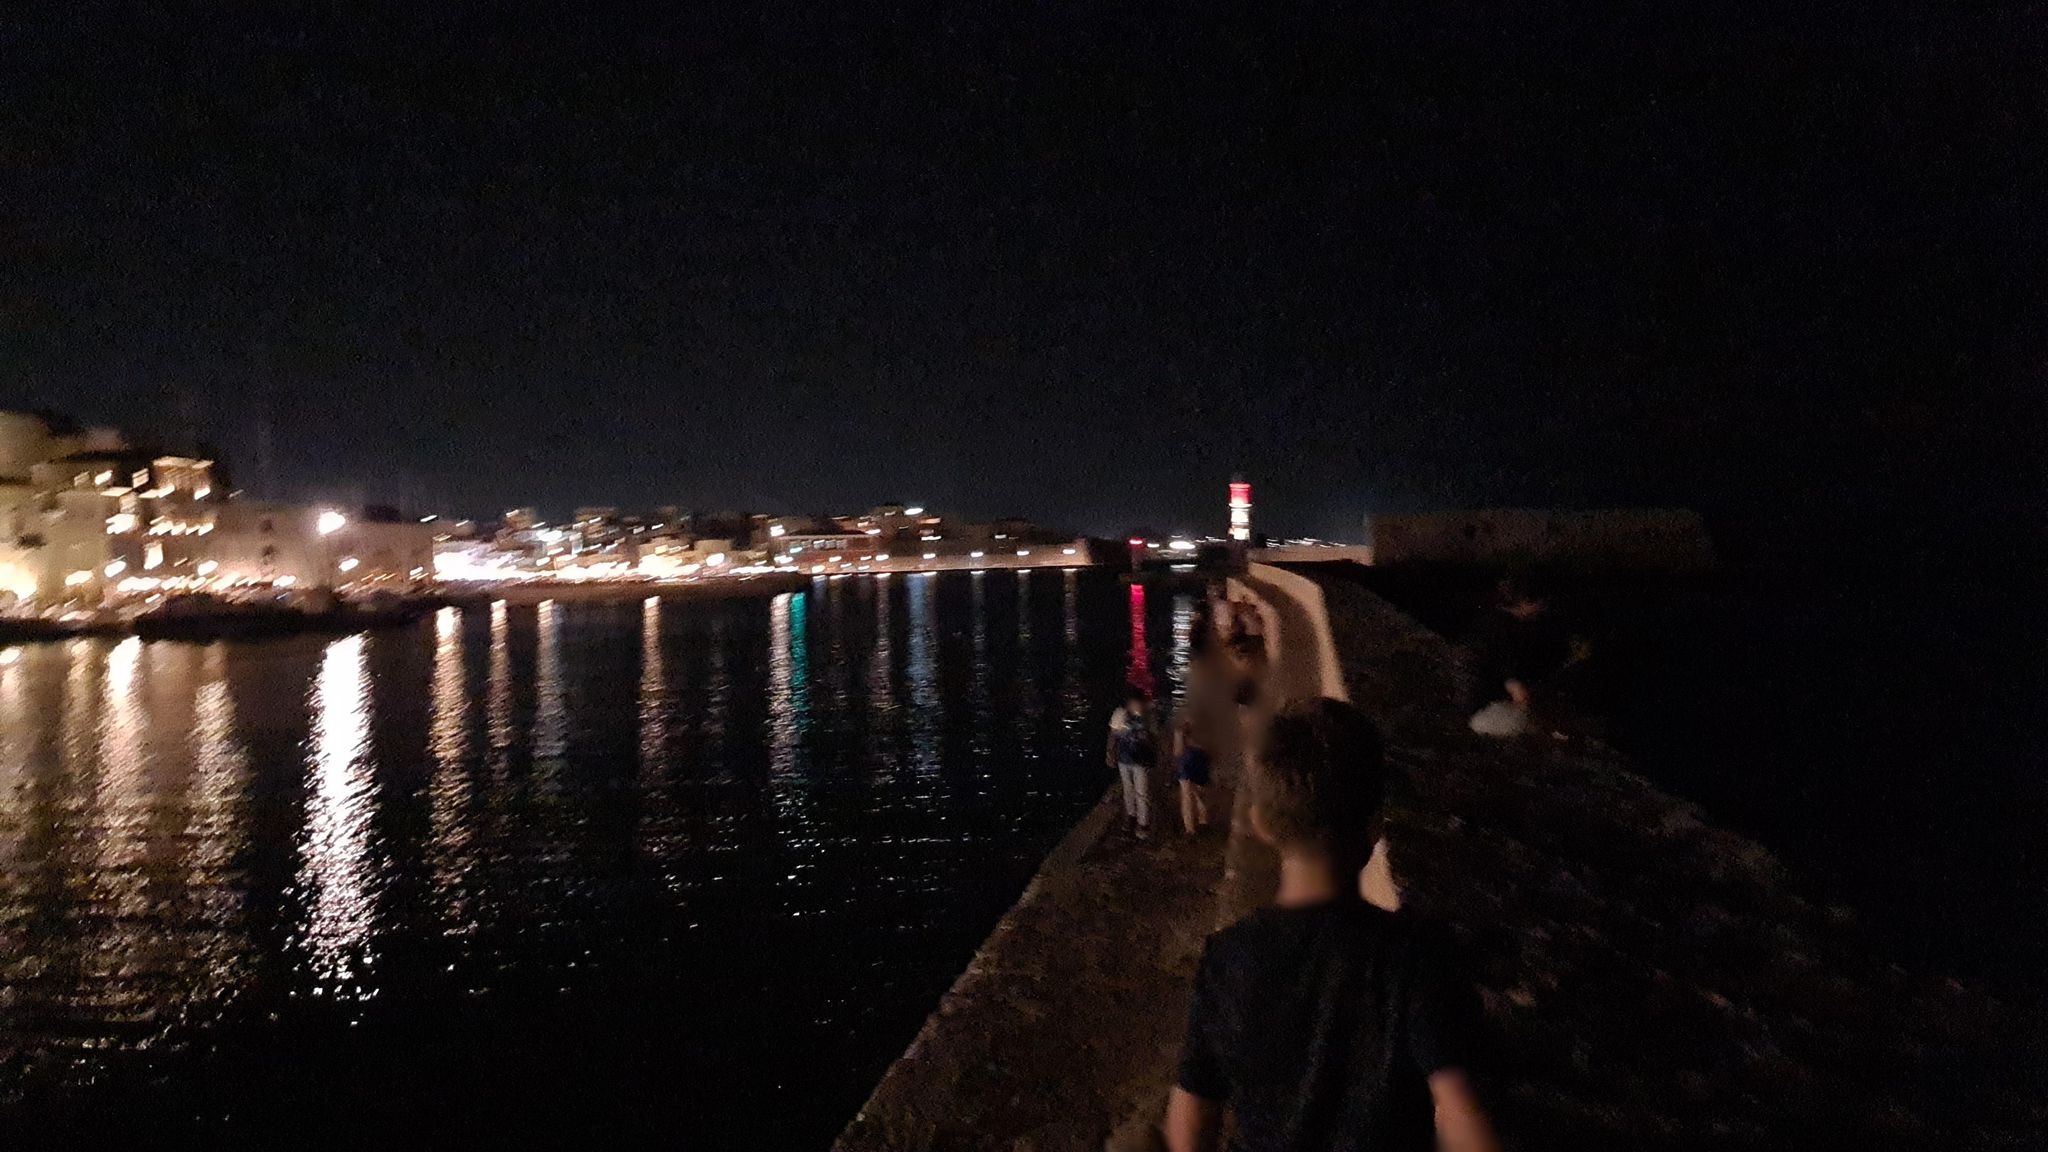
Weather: snowy
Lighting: night
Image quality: slightly poor
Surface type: walking surface
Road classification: residential, footway, steps
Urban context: urban centre
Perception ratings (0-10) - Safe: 1.73, Lively: 4.53, Beautiful: 6.14, Boring: 7.47, Depressing: 0.74, Wealthy: 4.84